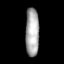
Tissue: lung
Cell type: Smooth muscle cells
Senescence score: 0.5763
Nuclear area (px): 646
Mean DAPI intensity: 168.646